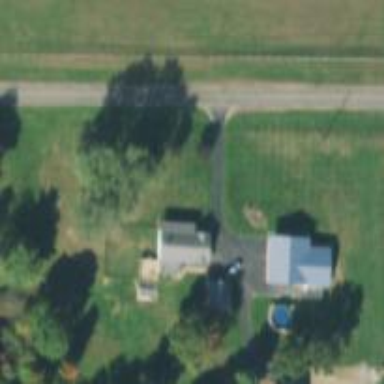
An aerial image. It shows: Driveway leading to service road.